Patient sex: F
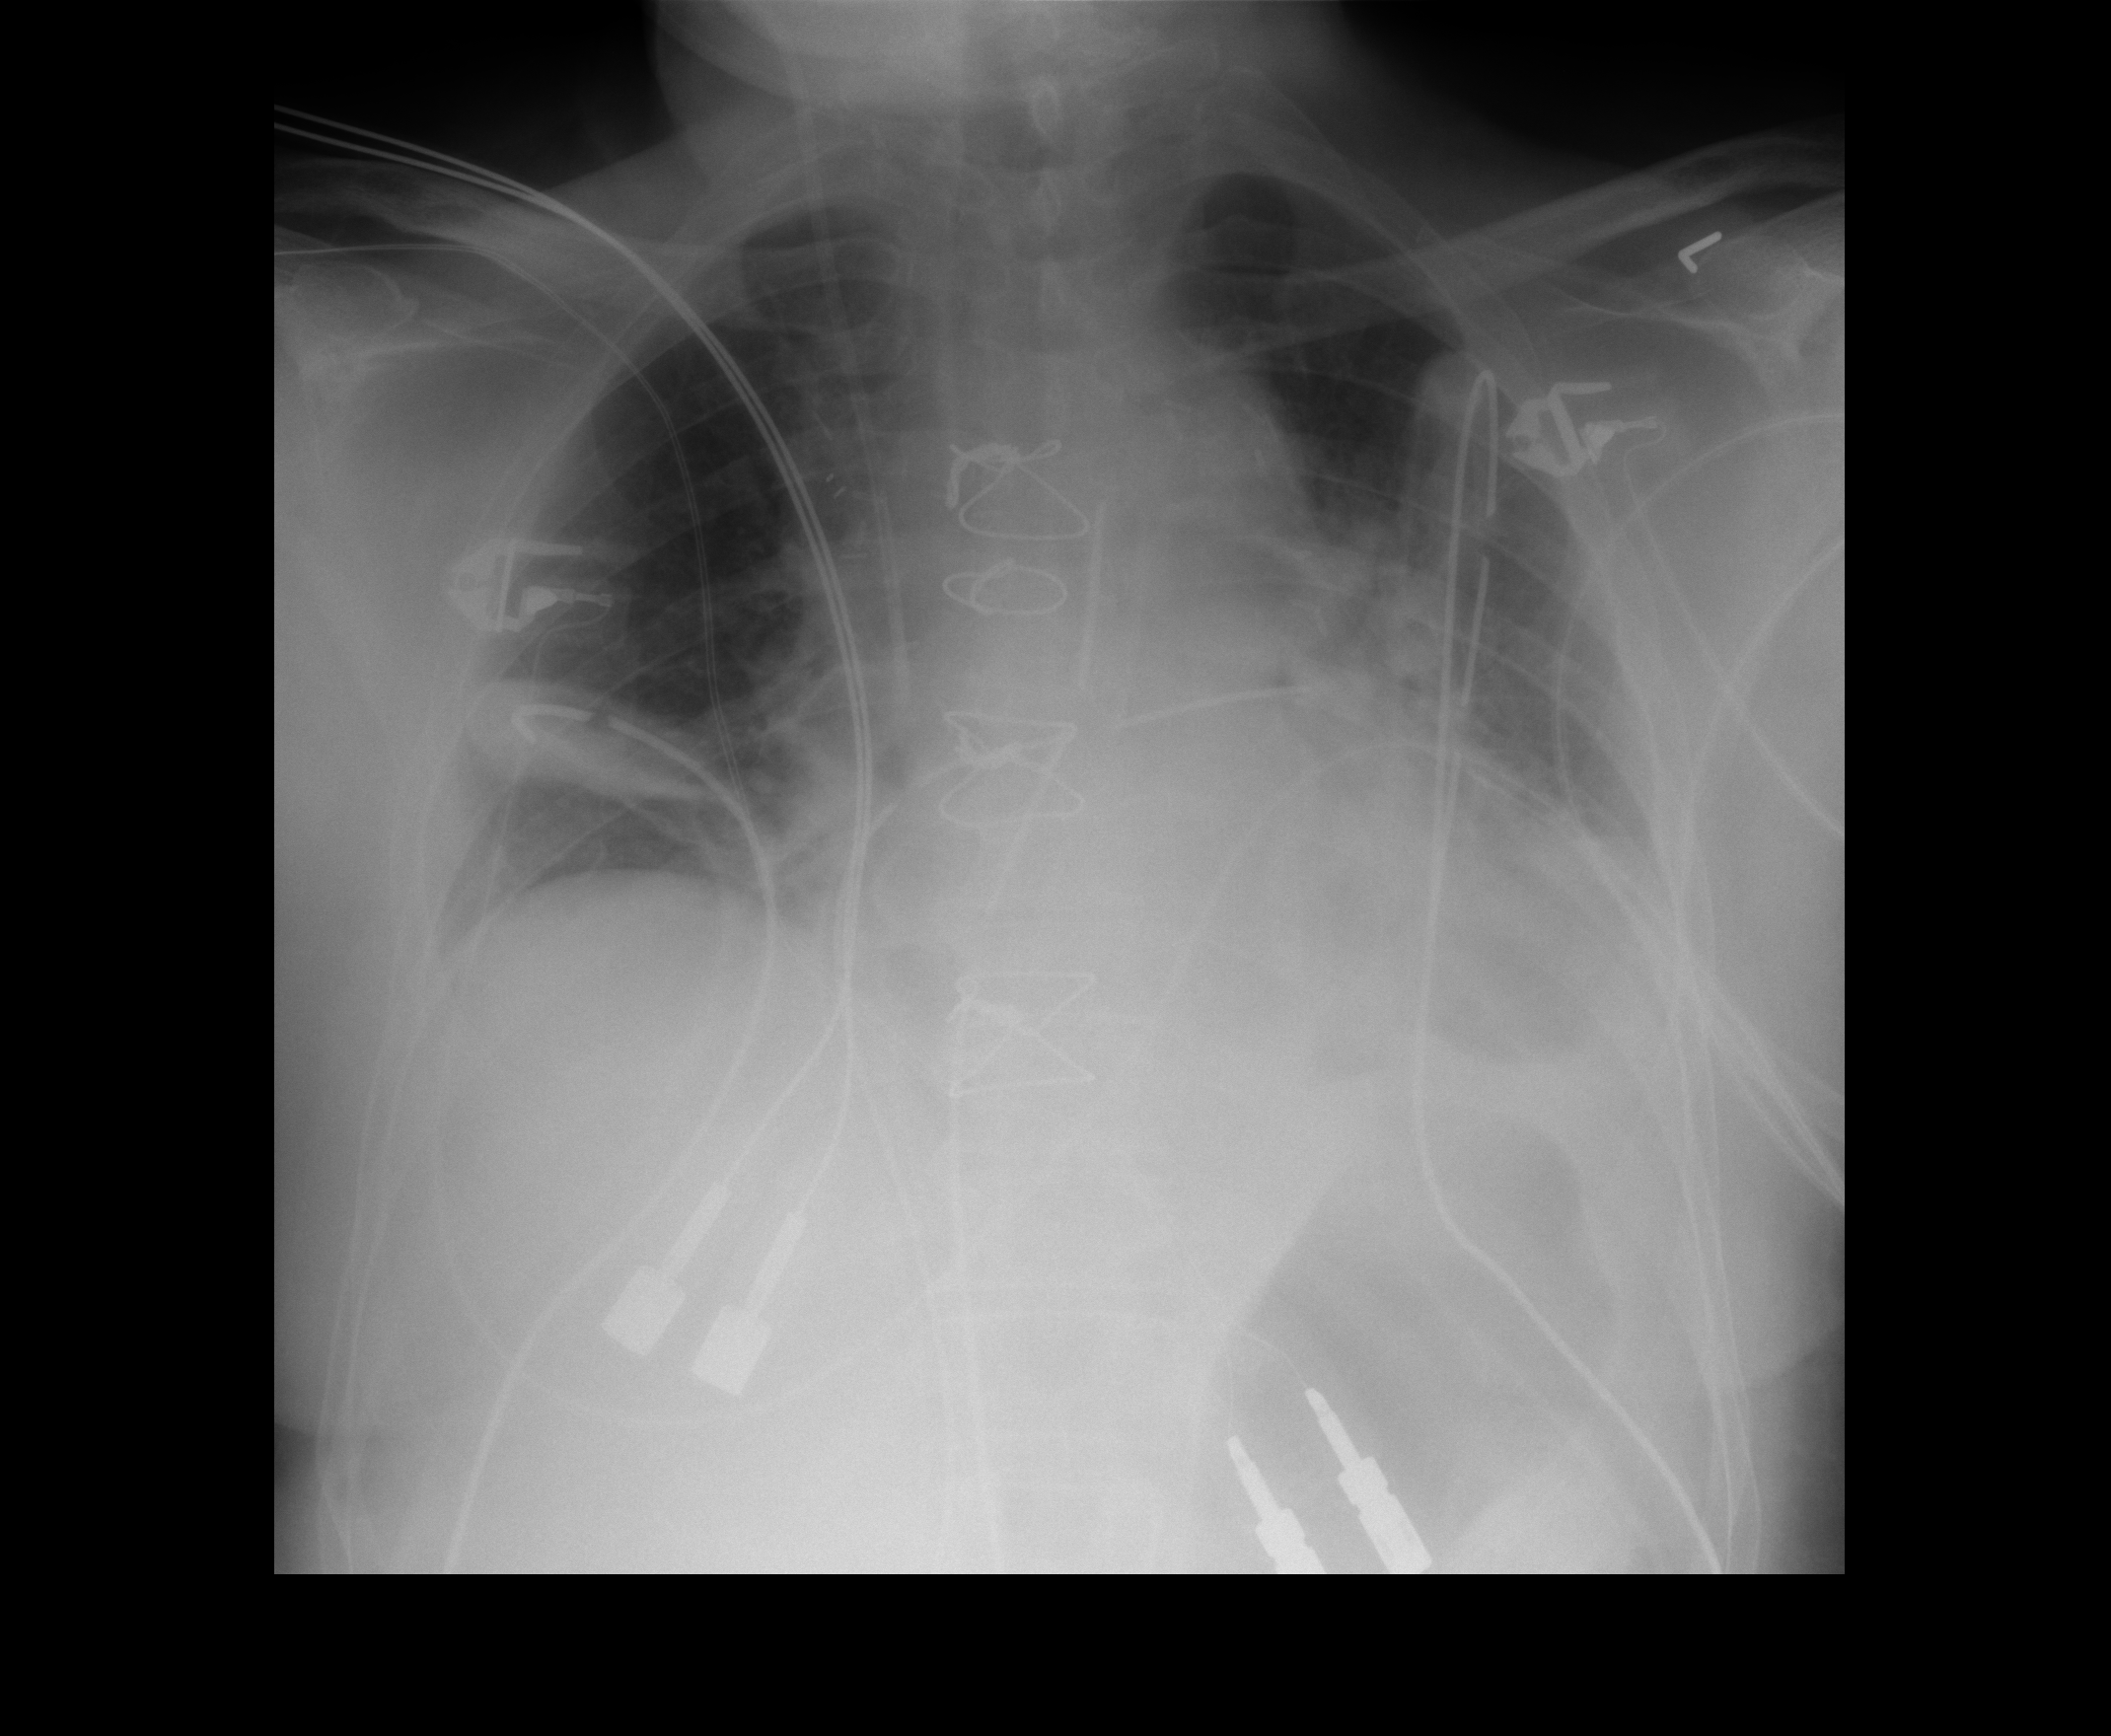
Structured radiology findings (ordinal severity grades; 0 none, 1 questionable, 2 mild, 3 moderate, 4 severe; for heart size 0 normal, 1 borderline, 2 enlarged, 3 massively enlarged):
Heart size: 0
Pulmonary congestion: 2
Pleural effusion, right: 0
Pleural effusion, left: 0
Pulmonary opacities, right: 0
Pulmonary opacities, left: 0
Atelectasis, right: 2
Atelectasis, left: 2